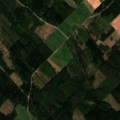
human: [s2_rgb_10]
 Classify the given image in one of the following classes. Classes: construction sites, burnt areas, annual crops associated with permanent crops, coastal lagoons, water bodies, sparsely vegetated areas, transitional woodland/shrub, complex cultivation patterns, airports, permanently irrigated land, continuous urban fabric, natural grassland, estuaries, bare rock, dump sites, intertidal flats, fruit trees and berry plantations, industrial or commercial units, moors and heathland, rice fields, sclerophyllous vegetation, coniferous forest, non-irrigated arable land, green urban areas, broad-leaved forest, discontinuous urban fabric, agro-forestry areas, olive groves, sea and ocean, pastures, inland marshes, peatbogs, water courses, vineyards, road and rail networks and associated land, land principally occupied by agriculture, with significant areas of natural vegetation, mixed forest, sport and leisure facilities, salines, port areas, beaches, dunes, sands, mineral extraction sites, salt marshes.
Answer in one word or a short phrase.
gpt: non-irrigated arable land, coniferous forest, mixed forest